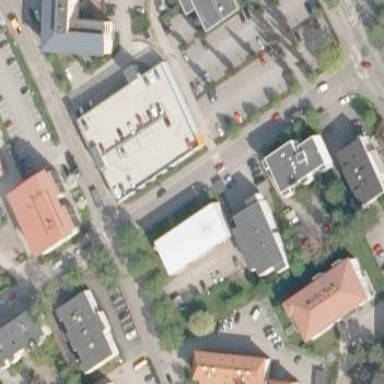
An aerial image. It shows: Multi-storey parking building.